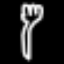
Label: fork